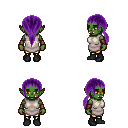
a pixel art fantasy rpg character, female body template, orc, green skin, white tunic, gold greaves, purple ponytail hairstyle, cloth bracers, black shoes, four views (front, back, left, right), 2x2 character sprite sheet, small pixel art, hard edges, no anti-aliasing